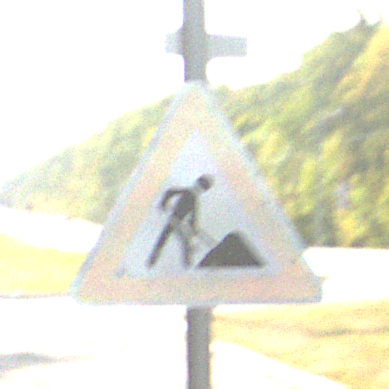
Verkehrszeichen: Arbeitsstelle
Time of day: MorningAfternoon
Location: Outdoor (Suburban)
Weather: Clear
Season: NotSpecified
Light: Natural